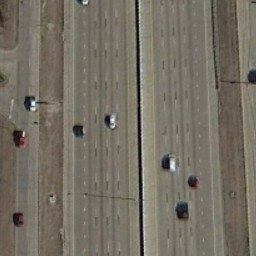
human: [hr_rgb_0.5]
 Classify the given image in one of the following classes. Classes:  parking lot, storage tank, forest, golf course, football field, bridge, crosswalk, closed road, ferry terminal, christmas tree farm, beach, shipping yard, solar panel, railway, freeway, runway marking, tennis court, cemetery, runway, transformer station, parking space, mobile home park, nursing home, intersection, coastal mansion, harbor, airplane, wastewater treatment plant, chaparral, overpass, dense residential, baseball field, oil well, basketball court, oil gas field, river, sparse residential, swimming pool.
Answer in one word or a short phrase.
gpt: freeway